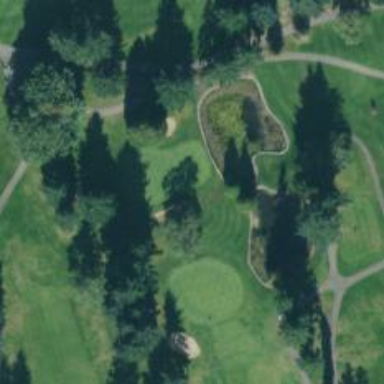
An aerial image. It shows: Golf hole.